Question: First time using jquery and im trying to get the basic masonry style to work, i've got the following code in my html...
'''
<!DOCTYPE HTML PUBLIC "-//W3C//DTD HTML 4.01 Transitional//EN"
"http://www.w3.org/TR/html4/loose.dtd">
<head>
<title>_Box</title>
<link href="styles.css" rel="stylesheet" type="text/css">
<body>
<script src="jquery.js"></script>
<script src="masonry.js"></script>
<script>
$(window).ready(function() {
$("#container").masonry({
itemSelector: '.item',
columnWidth: 240,
isAnimated: !Modernizr.csstransitions
});
});
</script>
<div id="container">
<div class="item"><img src="images/eventbox.png"></img></div>
<div class="item"><img src="images/forumbox.png"></img></div>
<div class="item"><img src="images/weekbox.png"></img></div>
<div class="item"><img src="images/weekbox.png"></img></div>
<div class="item"><img src="images/weekbox.png"></img></div>
<div class="item"><img src="images/weekbox.png"></img></div>
<div class="item"><img src="images/top10box.png"></img></div>
<div class="item"><img src="images/eventbox.png"></img></div>
</div>
</body>
</head>
'''
and the following in my css file...
'''
html {
height:100%;
}
body {
width:950px;
height:100%;
margin:0 auto;
margin-top:100px;
background-image: url(images/gridbg.png);
}
.item{
float: left;
padding: 5px;
margin: 5px;
}
'''
any help would be great as ive pretty much followed the tutorial yet its not working
this is what it looks like

if it helps, the images are different widths and height.
Question: How do i get the layout to what masonry is supposed to do, that being flow into one another nicely; examples on masonry site.
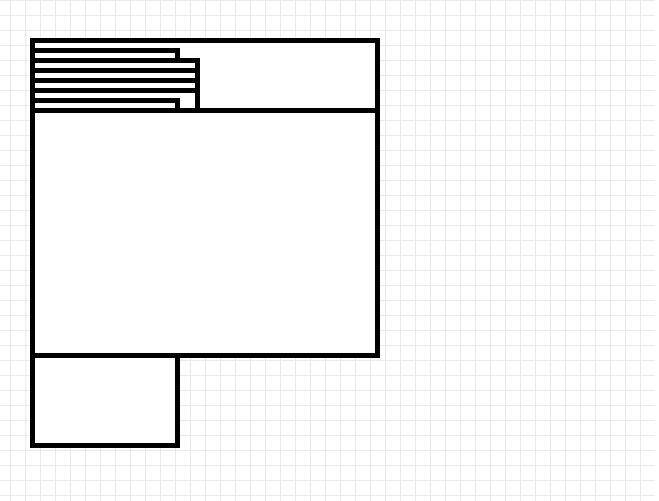
Answer: You should add a 'columnWidth':
'''
$(window).ready(function() {
$("#container").masonry({
itemSelector: '.item',
columnWidth: 240,
isAnimated: !Modernizr.csstransitions
});
});
'''
Also, make sure that you have properly included both 'jQuery' script and the 'masonry.js' script.
And add the following to your code:
'''
.item{
float: left;
padding: 10px;
margin: 10px;
}
'''